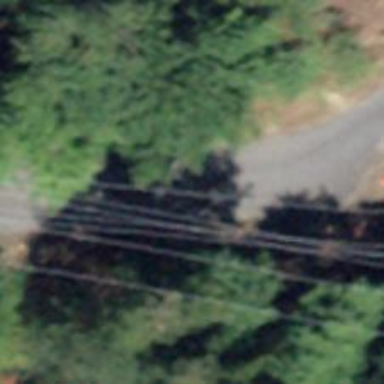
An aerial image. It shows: Unclassified road with asphalt surface.